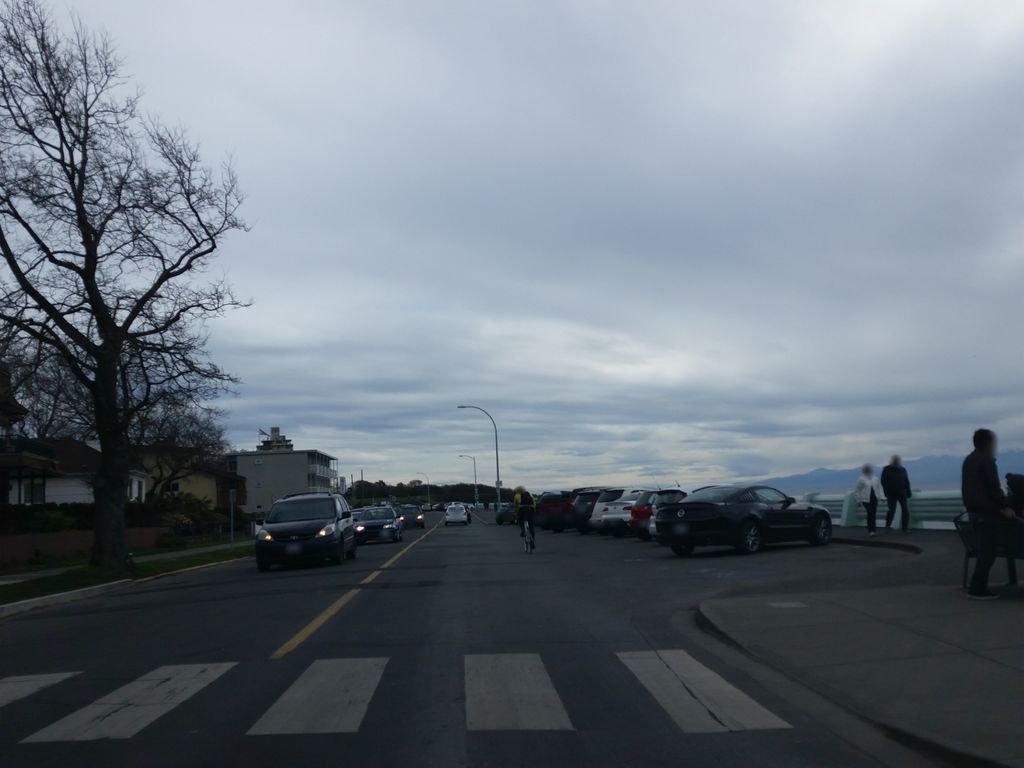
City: victoria